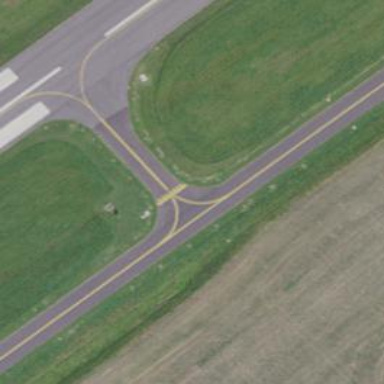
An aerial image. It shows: View of taxiway at the airport.